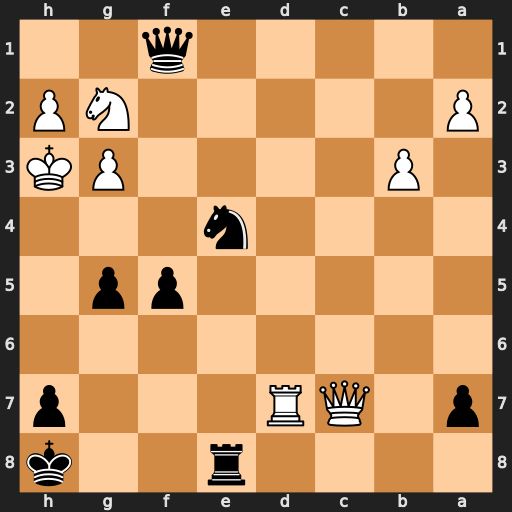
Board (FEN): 4r2k/p1QR3p/8/5pp1/4n3/1P4PK/P5NP/5q2
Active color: b
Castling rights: -
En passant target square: -
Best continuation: Nf2#